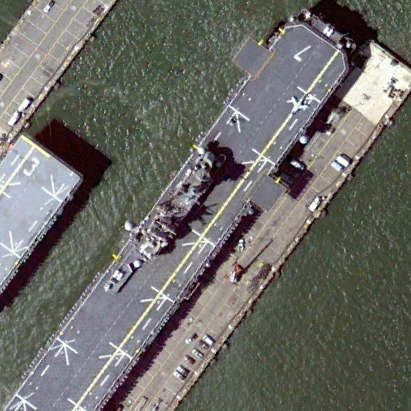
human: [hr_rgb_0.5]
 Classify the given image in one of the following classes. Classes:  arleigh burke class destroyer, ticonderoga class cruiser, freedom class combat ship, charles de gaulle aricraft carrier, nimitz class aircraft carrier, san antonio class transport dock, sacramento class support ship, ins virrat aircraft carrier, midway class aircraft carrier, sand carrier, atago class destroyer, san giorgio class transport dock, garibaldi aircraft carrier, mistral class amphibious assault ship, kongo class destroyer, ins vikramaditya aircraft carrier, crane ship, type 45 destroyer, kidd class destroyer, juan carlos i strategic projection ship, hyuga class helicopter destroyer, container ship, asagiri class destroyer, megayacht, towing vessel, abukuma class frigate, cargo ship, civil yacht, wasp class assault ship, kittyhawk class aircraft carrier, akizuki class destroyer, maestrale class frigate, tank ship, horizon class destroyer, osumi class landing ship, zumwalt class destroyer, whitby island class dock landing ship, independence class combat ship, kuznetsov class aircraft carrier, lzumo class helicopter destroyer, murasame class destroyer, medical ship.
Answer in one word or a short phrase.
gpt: Wasp class assault ship